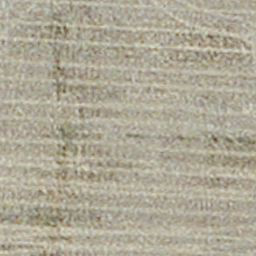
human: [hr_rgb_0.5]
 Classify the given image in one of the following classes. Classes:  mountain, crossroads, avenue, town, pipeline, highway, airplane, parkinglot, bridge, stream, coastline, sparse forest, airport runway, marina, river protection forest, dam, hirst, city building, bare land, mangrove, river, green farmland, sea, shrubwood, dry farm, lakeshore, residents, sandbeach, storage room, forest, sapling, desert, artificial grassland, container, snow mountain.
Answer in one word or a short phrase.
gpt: dry farm